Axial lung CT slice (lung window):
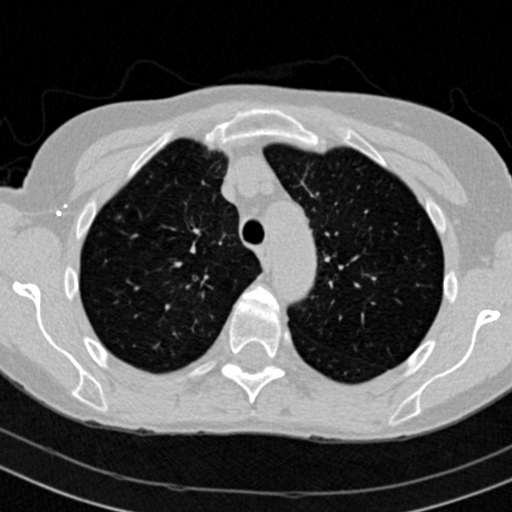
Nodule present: no